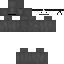
A female skeleton skin with dark skin, wearing brown long hair dressed in a blue hoodie and black pants, featuring a closed mouth.